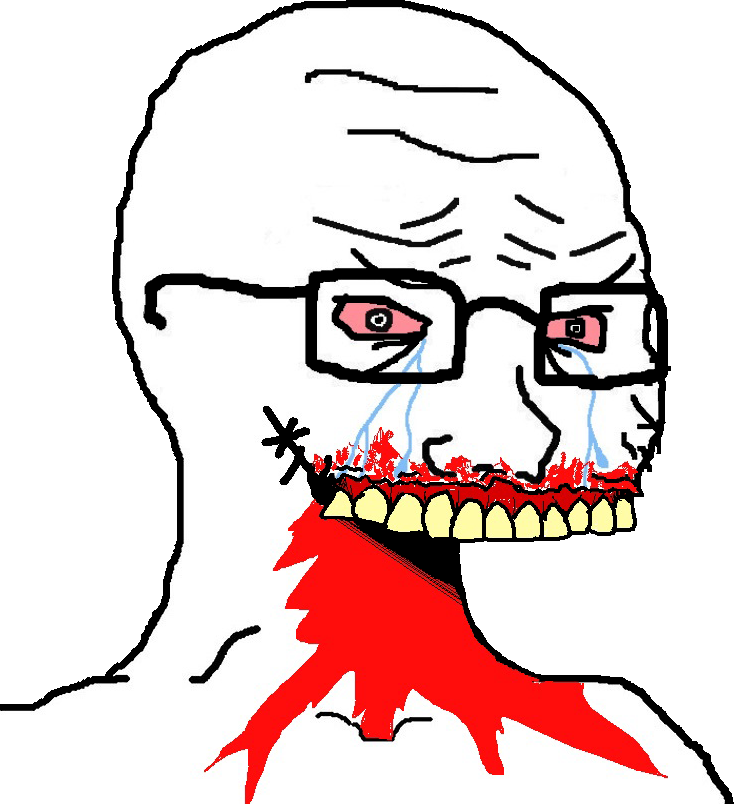
Label: 5_Soyjak